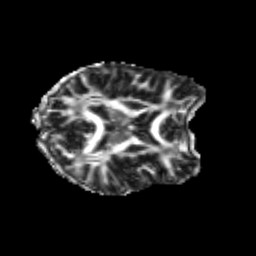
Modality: FA
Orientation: axial
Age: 21
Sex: female
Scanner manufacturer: siemens
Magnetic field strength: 3 T
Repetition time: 3.5 s
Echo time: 0.104 s